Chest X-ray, PA view. Patient: 82 years old, sex F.
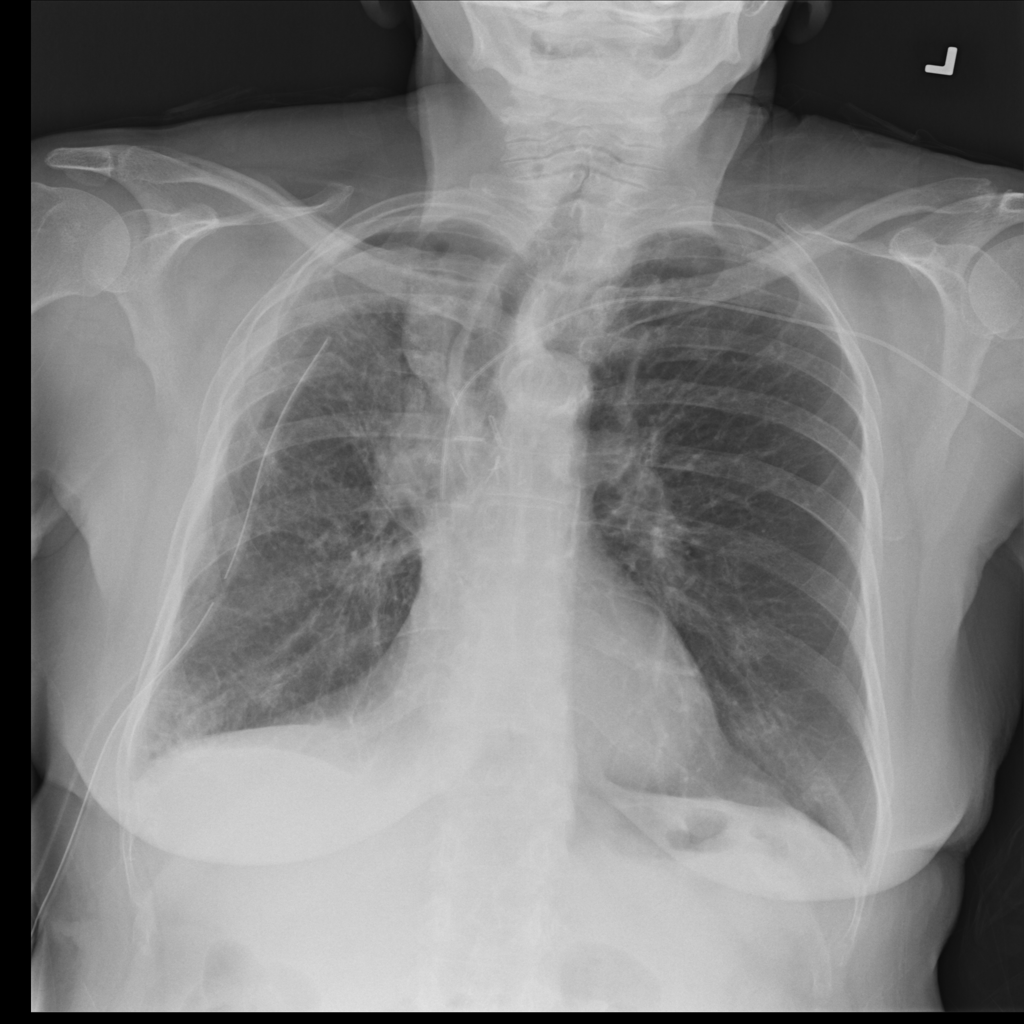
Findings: Pneumothorax